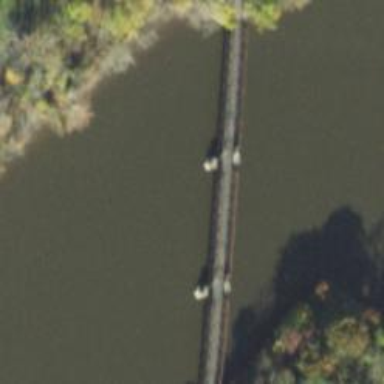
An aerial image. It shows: Pier supporting bridge.